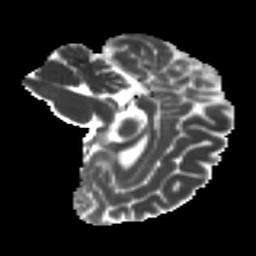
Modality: MD
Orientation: sagittal
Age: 37
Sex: female
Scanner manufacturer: ge
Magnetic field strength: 3 T
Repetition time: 7.8 s
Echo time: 0.0606 s